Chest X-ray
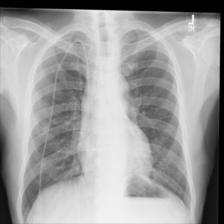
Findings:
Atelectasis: negative
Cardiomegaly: negative
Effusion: positive
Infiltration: positive
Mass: negative
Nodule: negative
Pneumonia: negative
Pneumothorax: negative
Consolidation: negative
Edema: negative
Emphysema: negative
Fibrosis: negative
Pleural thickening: negative
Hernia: negative